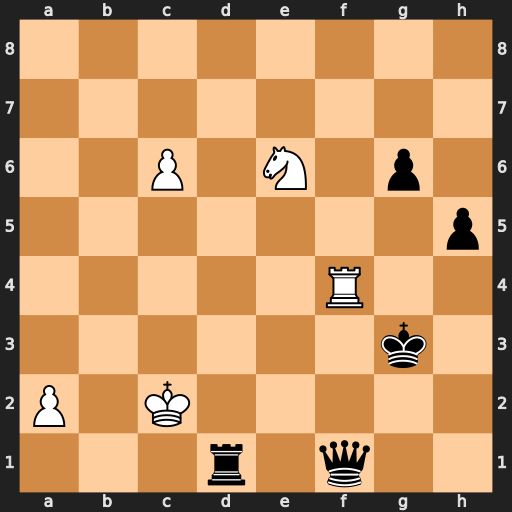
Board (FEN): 8/8/2P1N1p1/7p/5R2/6k1/P1K5/3r1q2
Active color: w
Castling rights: -
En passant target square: -
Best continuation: Rxf1 Rxf1 c7